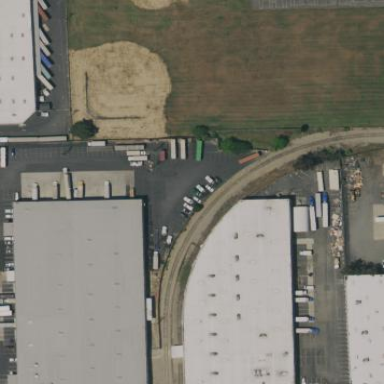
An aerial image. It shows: Warehouse.